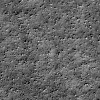
Atmospheric dust classification: not_dusty